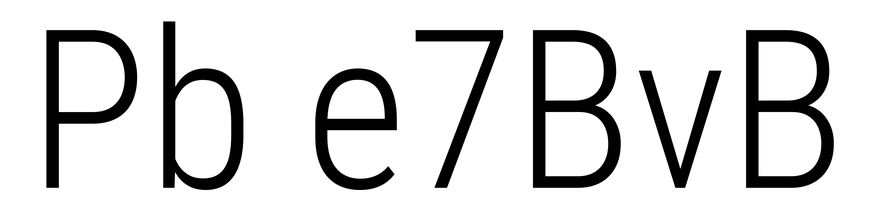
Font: Roboto_Condensed_Light